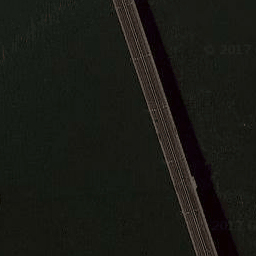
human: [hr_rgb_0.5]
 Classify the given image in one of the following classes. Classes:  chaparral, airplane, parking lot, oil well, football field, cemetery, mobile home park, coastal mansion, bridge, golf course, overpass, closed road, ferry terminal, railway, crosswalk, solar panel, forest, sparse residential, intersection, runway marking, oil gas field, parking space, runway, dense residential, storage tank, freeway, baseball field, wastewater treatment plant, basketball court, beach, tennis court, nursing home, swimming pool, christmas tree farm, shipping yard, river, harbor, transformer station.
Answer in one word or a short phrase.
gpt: bridge